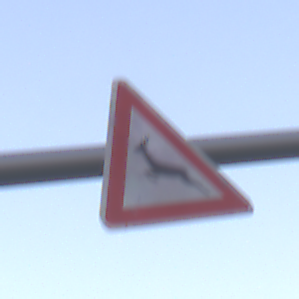
Verkehrszeichen: WildwechselRechts
Umgebung: Outdoor, RoadRail
Tageszeit: SunriseSunset
Wetter: PartlyCloudy
Licht: Natural
Jahreszeit: NotSpecified
Kontrast: LowContrast